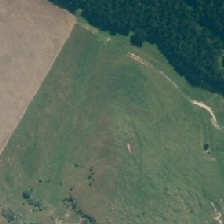
Land cover: low_producing_grassland